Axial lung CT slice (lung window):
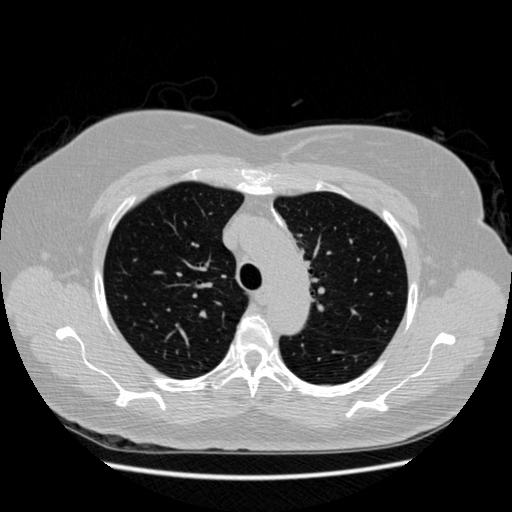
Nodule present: no